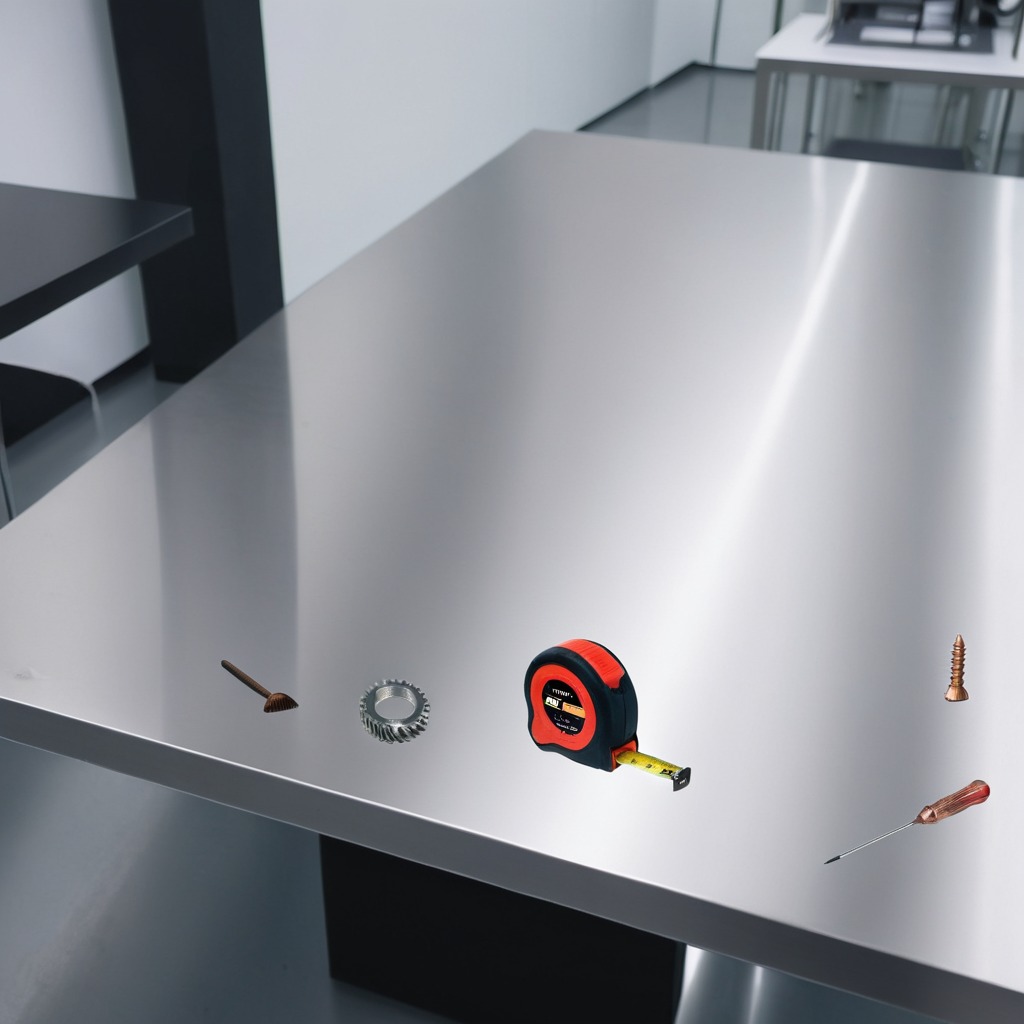
A screwdriver is lying on a stainless steel table.